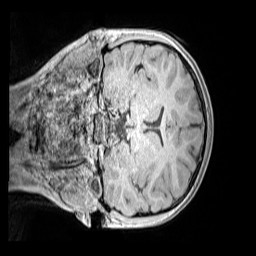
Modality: MP2RAGE
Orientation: coronal
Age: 9
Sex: female
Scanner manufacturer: siemens
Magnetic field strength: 3 T
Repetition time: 4 s
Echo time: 0.00299 s